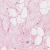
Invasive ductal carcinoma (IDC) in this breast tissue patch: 0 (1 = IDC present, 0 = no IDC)